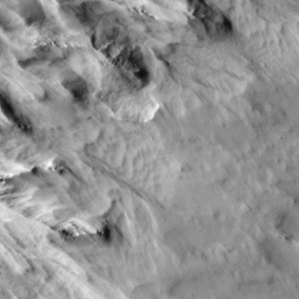
Label: non_frost